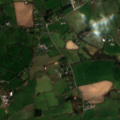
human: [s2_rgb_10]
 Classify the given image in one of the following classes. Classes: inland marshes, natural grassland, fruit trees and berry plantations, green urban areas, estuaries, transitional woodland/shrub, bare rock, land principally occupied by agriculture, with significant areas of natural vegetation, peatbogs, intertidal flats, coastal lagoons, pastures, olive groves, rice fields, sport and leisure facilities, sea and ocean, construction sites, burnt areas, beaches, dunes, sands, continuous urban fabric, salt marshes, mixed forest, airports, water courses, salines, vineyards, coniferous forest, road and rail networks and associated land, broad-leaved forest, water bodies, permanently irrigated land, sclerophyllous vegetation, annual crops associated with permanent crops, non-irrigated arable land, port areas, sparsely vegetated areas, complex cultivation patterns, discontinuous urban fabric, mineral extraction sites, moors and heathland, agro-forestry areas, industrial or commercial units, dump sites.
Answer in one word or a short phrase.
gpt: discontinuous urban fabric, pastures